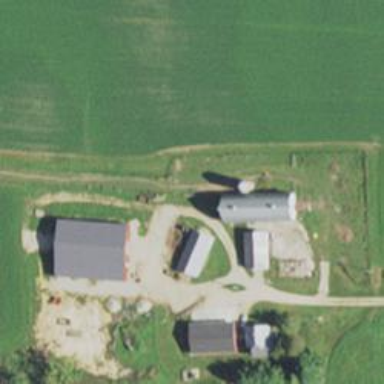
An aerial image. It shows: Silo.